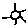
Label: sun